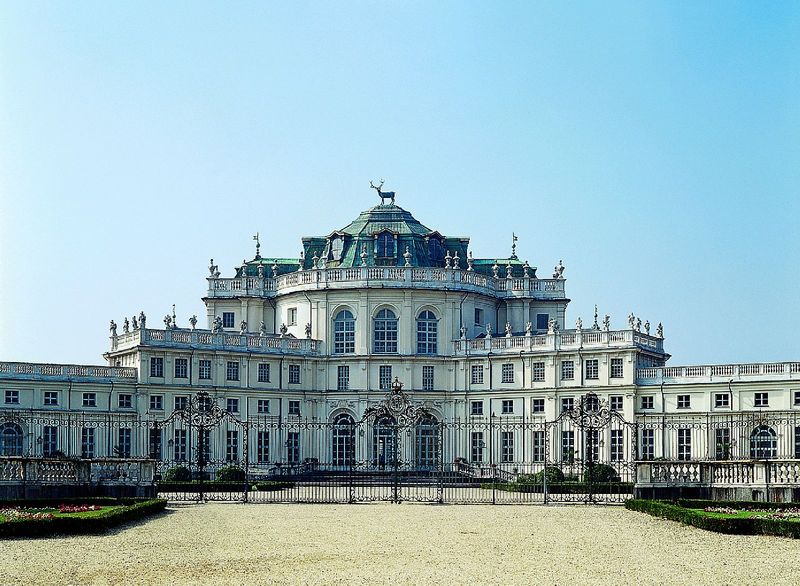
Titel: Schloss Stupinigi vor Turin
Künstler: Filippo Juvarra
Standort: Turin (EU - I - Piemont)
Schlagwörter: himmel, fenster, terasse, dach, gebäude, haus, schloss, weg, zaun, architektur, gitter, balkon, fassade, hecke, figuren, kies, kuppel, geländer, tor, foto, balustrade, halbrund, hirsch, beete, etagen, zufahrt, buchs, geweih, absperrung, fot, rabatten